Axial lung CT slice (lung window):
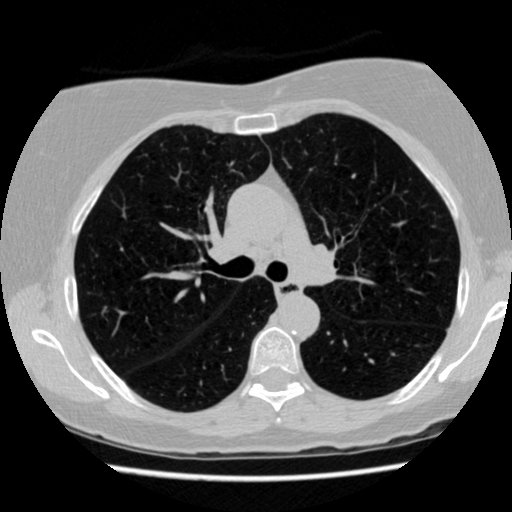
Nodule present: no